Question: I'm developing an app with a map in which the user can draw a polygon area.
My issue is what it's possible drawing polygons with knots (see the image) (I don't know if is the right word). I didn't find a simply way preventing the polygon to get knots.
For the case of the attached image, I would like the small curl to be removed and even the outline to be smoothed
Do you know a way to make that?

The process of drawing the polygon while the user is touching the screen, does use 'MKPolyline', 'MKPolygon' and 'MKOverlay' as follows:
'''
- (void)touchesBegan:(UITouch*)touch
{
CGPoint location = [touch locationInView:self.mapView];
CLLocationCoordinate2D coordinate = [self.mapView convertPoint:location toCoordinateFromView:self.mapView];
[self.coordinates addObject:[NSValue valueWithMKCoordinate:coordinate]];
}
- (void)touchesMoved:(UITouch*)touch
{
CGPoint location = [touch locationInView:self.mapView];
CLLocationCoordinate2D coordinate = [self.mapView convertPoint:location toCoordinateFromView:self.mapView];
[self.coordinates addObject:[NSValue valueWithMKCoordinate:coordinate]];
}
- (void)touchesEnded:(UITouch*)touch
{
CGPoint location = [touch locationInView:self.mapView];
CLLocationCoordinate2D coordinate = [self.mapView convertPoint:location toCoordinateFromView:self.mapView];
[self.coordinates addObject:[NSValue valueWithMKCoordinate:coordinate]];
[self didTouchUpInsideDrawButton:nil];
}
- (MKOverlayView *)mapView:(MKMapView *)mapView viewForOverlay:(id <MKOverlay>)overlay
{
MKOverlayPathView *overlayPathView;
if ([overlay isKindOfClass:[MKPolygon class]])
{
// create a polygonView using polygon_overlay object
overlayPathView = [[MKPolygonView alloc] initWithPolygon:overlay];
overlayPathView.fillColor = [UIColor redColor];
overlayPathView.lineWidth = 1.5;
return overlayPathView;
}
else if ([overlay isKindOfClass:[MKPolyline class]])
{
overlayPathView = [[MKPolylineView alloc] initWithPolyline:(MKPolyline *)overlay];
overlayPathView.fillColor = [UIColor redColor];
overlayPathView.lineWidth = 3;
return overlayPathView;
}
return nil;
}
'''
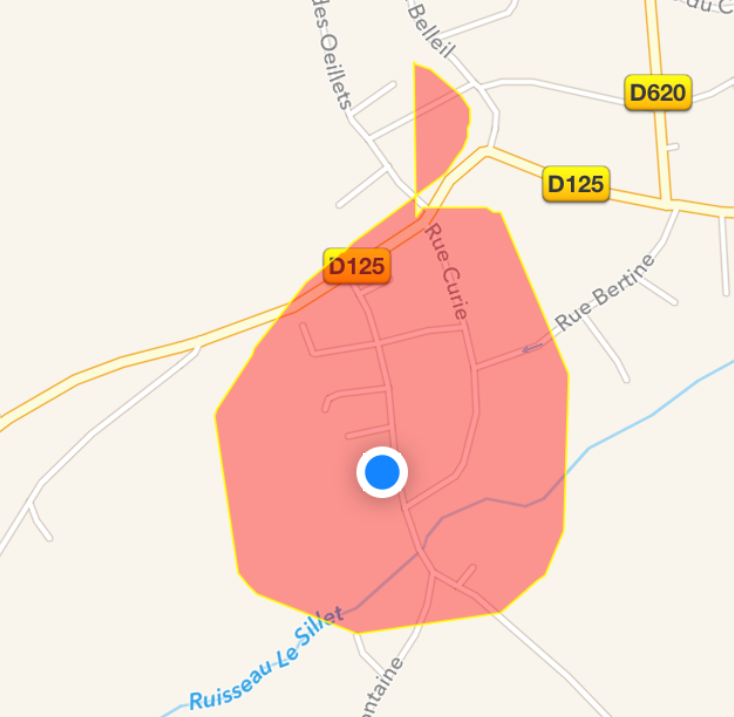
Answer: 1. MKOverlayPathView was deprecated since iOS 7.0. You'd use MKOverlayRenderer instead of it and also related map delegate method.
2. Try to play with miterLimit property of MKOverlayRenderer.
Example:
'''
-(MKOverlayRenderer *)mapView:(MKMapView *)mapView rendererForOverlay:(id<MKOverlay>)overlay {
if ([overlay isKindOfClass:[MKPolygon class]]) {
MKPolygonRenderer *polygonRenederer = [[MKPolygonRenderer alloc] initWithPolygon:overlay];
polygonRenederer.fillColor = [UIColor redColor];
polygonRenederer.lineWidth = 1.5;
polygonRenederer.miterLimit = 10;
return polygonRenederer;
} else if ([overlay isKindOfClass:[MKPolyline class]]) {
MKPolylineRenderer *lineRenderer = [[MKPolylineRenderer alloc] initWithPolyline:overlay];
lineRenderer.strokeColor = [UIColor redColor];
lineRenderer.lineWidth = 3;
return lineRenderer;
}
return nil;
}
'''